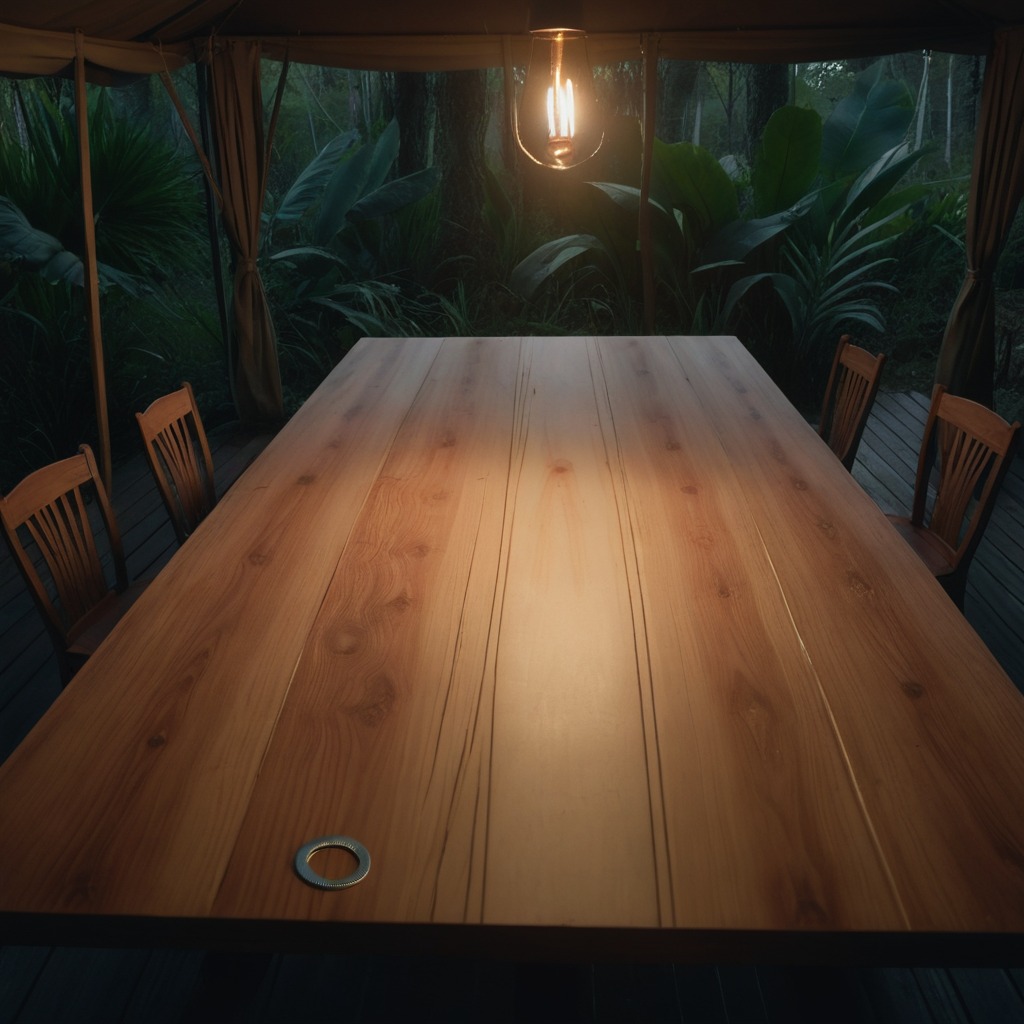
A flat metal washer is lying on a wooden table inside a jungle field workshop tent at night.